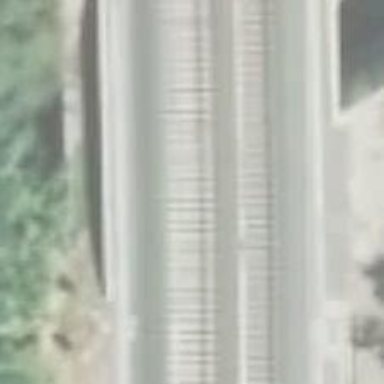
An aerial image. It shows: Bridge with electrified railway tracks featuring contact line.